Question: [
the image is the resultof when you console.log(this.state.fixtures)
I havent run into an error, but also havent gotten a result. Just trying to pass the individual match, from the .map(), to the Card component. Not sure if the onPress should be called in the TouchableOpacity. Been looking at this so a couple of day, any feedback s appreciated. Thank You.
'''
import React, { Component } from 'react';
import { View, Text, TouchableOpacity, LayoutAnimation } from 'react-native';
import { Card, CardSection } from '../common';
//import ListOf from './ListOf';
export default class LeagueCard extends Component {
state ={
fixtures: null
}
componentDidMount = () => {
const {league_name, league_id } = this.props.league
{this.getMatches(league_id)}
}
getMatches = (league_id) => {
let legaueID = league_id
let fixArray = []
//console.log(legaueID)
fetch('https://apifootball.com/api/?action=get_events&from=2016-10-30&to=2016-11-01&league_id=${legaueID}&APIkey=42f53c25607596901bc6726d6d83c3ebf7376068ff89181d25a1bba477149480')
.then(res => res.json())
.then(fixtures => {
fixtures.map(function(fix, id){
fixArray =[...fixArray, fix]
})
this.setState({
fixtures: fixArray
})
console.log(this.state.fixtures)
})
}
display = () => {
//console.log(this.state.fixtures)
if(this.state.fixtures != null){
this.state.fixtures.map(function(match, id){
//console.log(match)
return (
<Text>match</Text>
)
})
}
}
render(){
const {league_name, league_id } = this.props.league
return(
<View>
<TouchableOpacity
onPress={() => this.display()}
>
<Card>
<CardSection>
<Text>{league_name}</Text>
</CardSection>
</Card>
</TouchableOpacity>
</View>
)}
}
'''
enter code here
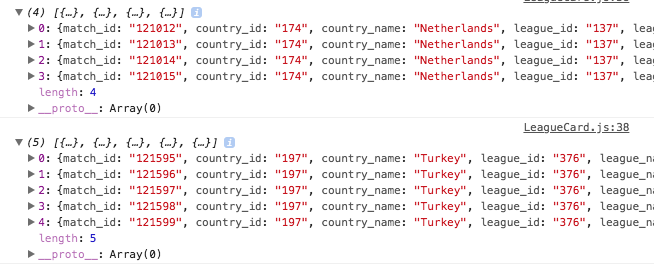
Answer: '''
import React, {Component} from 'react';
import {View, Text, TouchableOpacity, LayoutAnimation} from 'react-native';
import {Card, CardSection} from '../common';
export default class LeagueCard extends Component {
constructor(props) {
super(props);
this.state = {
fixtures: null,
matches: []
}
}
componentDidMount() {
const {league_name, league_id} = this.props.league;
this.getMatches(league_id)
};
getMatches = (league_id) => {
let legaueID = league_id;
let fixArray = [];
fetch('https://apifootball.com/api/?action=get_events&from=2016-10-30&to=2016-11-01&league_id=${legaueID}&APIkey=42f53c25607596901bc6726d6d83c3ebf7376068ff89181d25a1bba477149480')
.then(res => res.json())
.then(fixtures => {
fixtures.map(function (fix, id) {
fixArray = [...fixArray, fix]
});
this.setState({
fixtures: fixArray
})
})
};
display = () => {
if (this.state.fixtures != null) {
this.setState({
matches: this.state.fixtures.map(match => <Text>{match.country_name}</Text>)
});
}
};
render() {
const {league_name, league_id} = this.props.league;
return (
<View>
<TouchableOpacity onPress={this.display}>
<Card>
<CardSection>
{this.state.matches}
</CardSection>
</Card>
</TouchableOpacity>
</View>
)
}
}
'''
I made the changes I think will render your matches for you. I made your 'display()' f set the 'state.matches' of your LeagueCard, which will now be an array of Text components each displaying match. The 'Array.prototype.map' function in JavaScript returns a array which should then be used.
Also should mention that I added a constructor where I initialize state, though that is not strictly necessary it is a good practice.
Watch out for typos too, you have one in 'getMatches' which I did not fix.
Edit: I changed match to match.country_name as you can't give objects directly to a Text component. You will need to grab each key/value pair of the object you want to display.